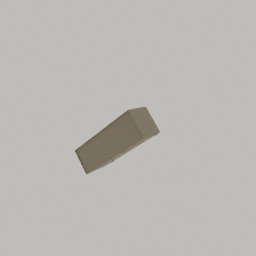
Label: furniture